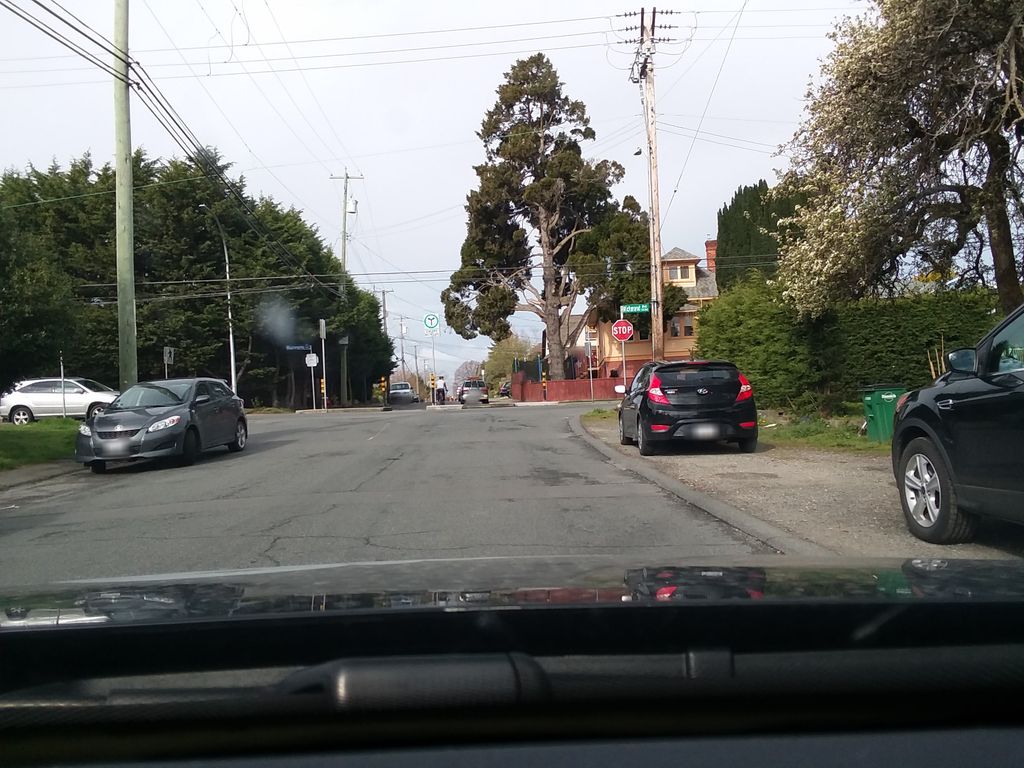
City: victoria